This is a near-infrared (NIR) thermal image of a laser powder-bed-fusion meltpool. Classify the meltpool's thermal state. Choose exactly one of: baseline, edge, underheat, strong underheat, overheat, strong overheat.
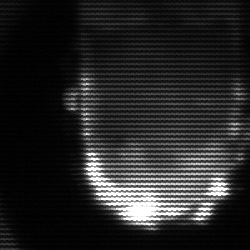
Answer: baseline